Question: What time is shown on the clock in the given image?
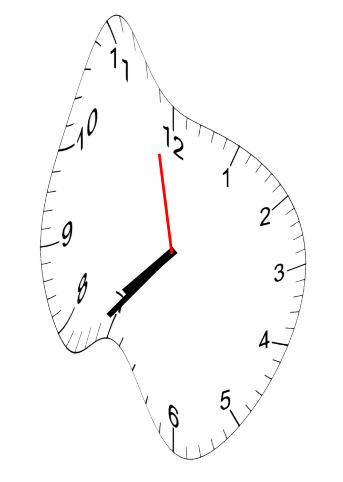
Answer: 07:36:58